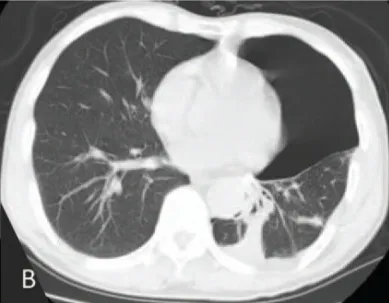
(B) After surgery, the CT-scan displayed the shadow of the left lower lung wedge resection. CT= computed tomography.
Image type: radiology (ct)